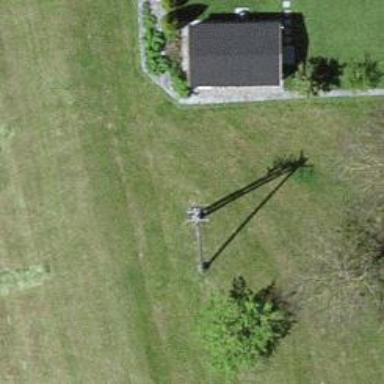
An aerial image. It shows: Minor power line.